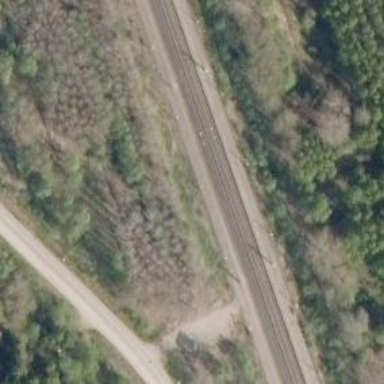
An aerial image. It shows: Railway crossover.